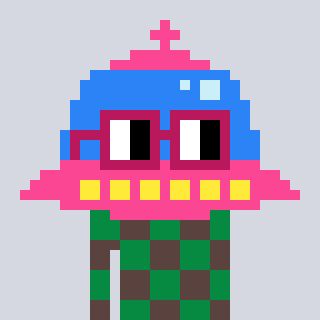
a pixel art character with square dark red glasses, a ufo-shaped head and a darkbrown-colored body on a cool background